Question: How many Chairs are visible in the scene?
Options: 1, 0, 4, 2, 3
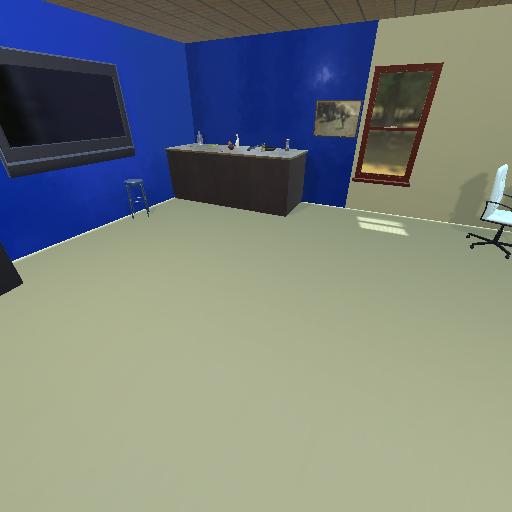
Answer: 1